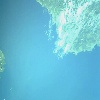
Label: water